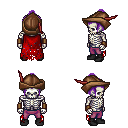
a pixel art fantasy rpg character, male body template, skeleton, red tattered cape, magenta pants, purple short topknot hairstyle, leather cap, leather bracers, black shoes, four views (front, back, left, right), 2x2 character sprite sheet, small pixel art, hard edges, no anti-aliasing